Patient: sex F, age 39
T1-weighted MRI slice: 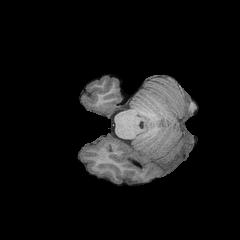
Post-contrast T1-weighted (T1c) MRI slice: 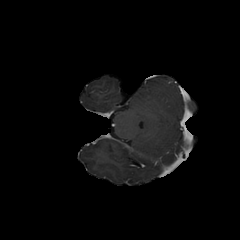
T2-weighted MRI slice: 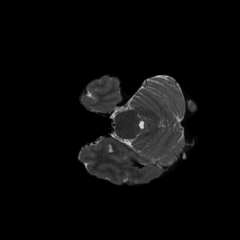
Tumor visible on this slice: no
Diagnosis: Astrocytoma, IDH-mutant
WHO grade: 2